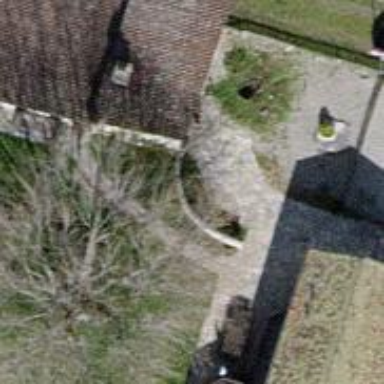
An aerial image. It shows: Detached building.